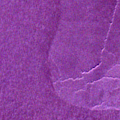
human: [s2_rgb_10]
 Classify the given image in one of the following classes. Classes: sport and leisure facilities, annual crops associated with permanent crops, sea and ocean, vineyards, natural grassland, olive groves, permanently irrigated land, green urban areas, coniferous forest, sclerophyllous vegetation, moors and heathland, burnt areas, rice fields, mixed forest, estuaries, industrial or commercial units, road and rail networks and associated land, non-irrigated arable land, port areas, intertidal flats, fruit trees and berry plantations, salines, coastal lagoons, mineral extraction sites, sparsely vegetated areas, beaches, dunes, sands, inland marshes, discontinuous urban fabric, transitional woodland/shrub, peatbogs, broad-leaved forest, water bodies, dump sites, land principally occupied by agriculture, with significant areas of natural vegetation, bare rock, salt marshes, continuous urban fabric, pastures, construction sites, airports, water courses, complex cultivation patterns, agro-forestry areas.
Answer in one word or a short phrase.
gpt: sea and ocean